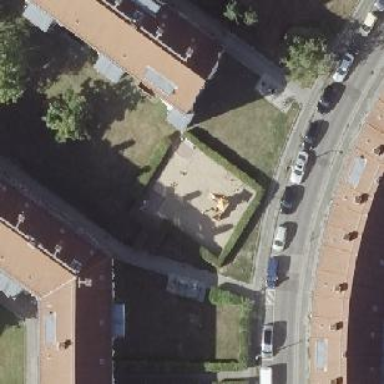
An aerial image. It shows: Playground with sandpit.